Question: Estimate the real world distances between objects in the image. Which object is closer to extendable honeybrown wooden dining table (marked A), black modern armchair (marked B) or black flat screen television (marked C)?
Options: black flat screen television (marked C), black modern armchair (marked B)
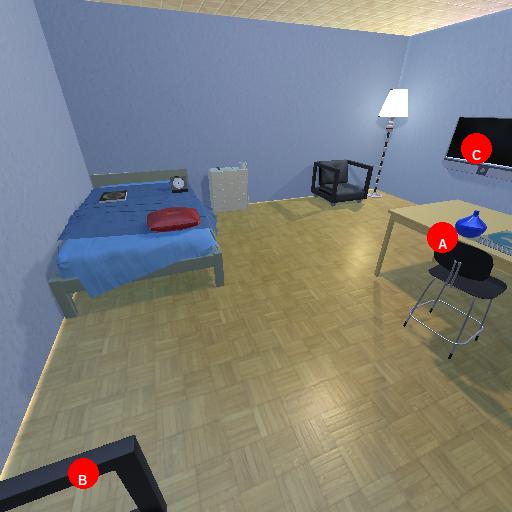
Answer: black flat screen television (marked C)